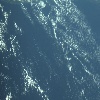
Label: water